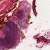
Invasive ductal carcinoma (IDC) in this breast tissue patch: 0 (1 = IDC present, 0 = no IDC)